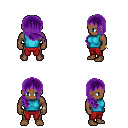
a pixel art fantasy rpg character, male body template, human, dark skin, teal sleeveless shirt, red pants, purple right-swept hairstyle, bracelets, four views (front, back, left, right), 2x2 character sprite sheet, small pixel art, hard edges, no anti-aliasing